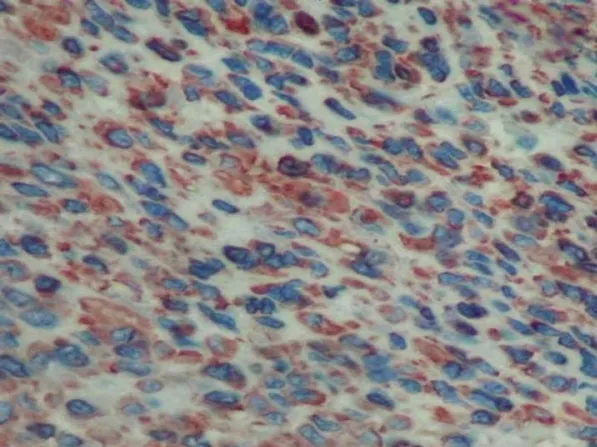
Tumor cells negatives to cytokeratine.
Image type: pathology (immunostaining)